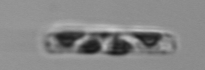
Label: Guinardia_delicatula